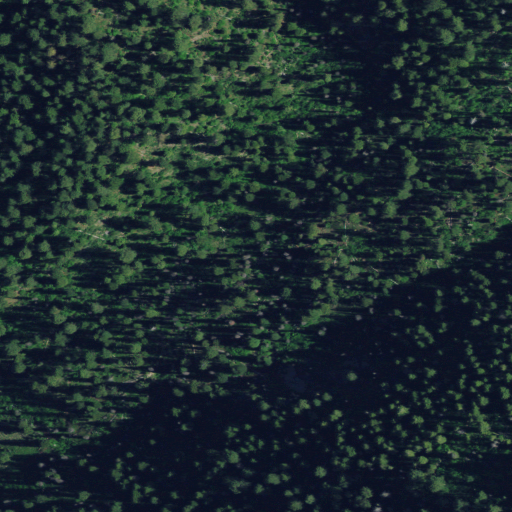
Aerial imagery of valley in Idaho named Lookout Canyon containing only evergreen forest